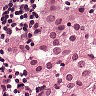
Metastatic tissue present: yes